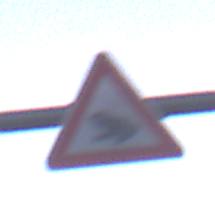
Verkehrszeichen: AmphibienwanderungRechts
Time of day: Dusk
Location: Outdoor (Nature)
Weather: Clear
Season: NotSpecified
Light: Natural